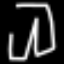
Label: pants